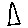
Label: triangle